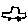
Label: car